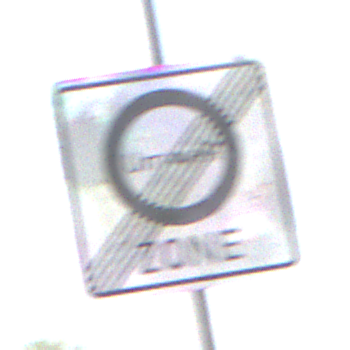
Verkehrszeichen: EndeUmweltzone
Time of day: MorningAfternoon
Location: Outdoor (Nature)
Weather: PartlyCloudy
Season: NotSpecified
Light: Natural